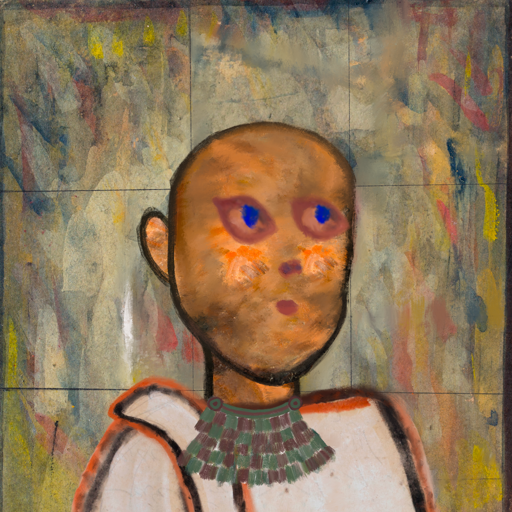
Background: GypsyMother, Head And Neck Side: Gypsy_Queen, Face Side: Mother_And_Son_Mother, Bust: Roy_Bahadur, Hair Side: Blank, Head Accessory: Blank, Second Necklace: After_Raid, Necklace: Blank, Baby: Blank